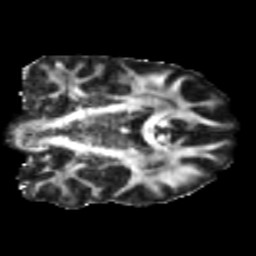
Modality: FA
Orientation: coronal
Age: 46
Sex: male
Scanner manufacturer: siemens
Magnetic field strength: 3 T
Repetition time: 5 s
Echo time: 0.092 s